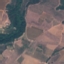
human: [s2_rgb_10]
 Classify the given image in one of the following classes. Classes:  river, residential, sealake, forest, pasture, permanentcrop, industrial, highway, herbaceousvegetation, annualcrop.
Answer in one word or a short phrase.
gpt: PermanentCrop